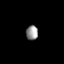
Tissue: prostate
Cell type: T cells
Senescence score: 0.3333
Nuclear area (px): 168
Mean DAPI intensity: 150.22